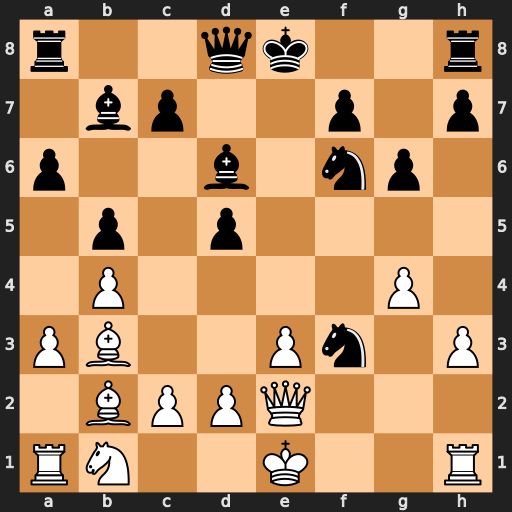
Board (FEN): r2qk2r/1bp2p1p/p2b1np1/1p1p4/1P4P1/PB2Pn1P/1BPPQ3/RN2K2R
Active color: w
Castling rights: KQkq
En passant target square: -
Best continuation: Qxf3 Ne4 Bxh8